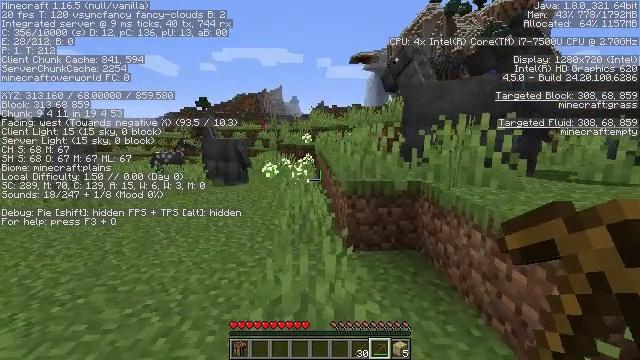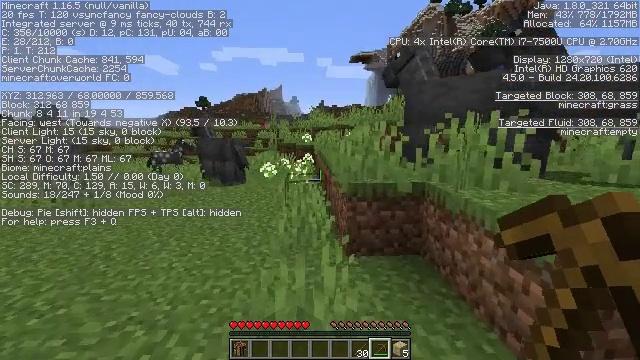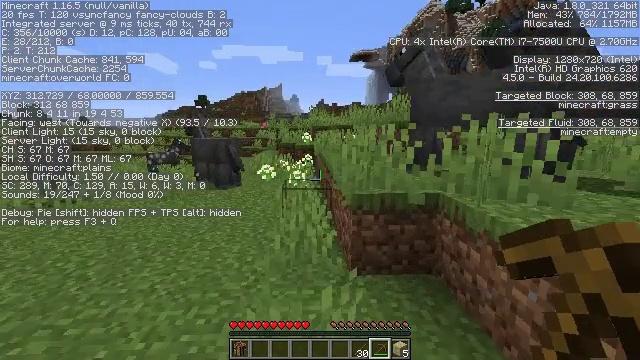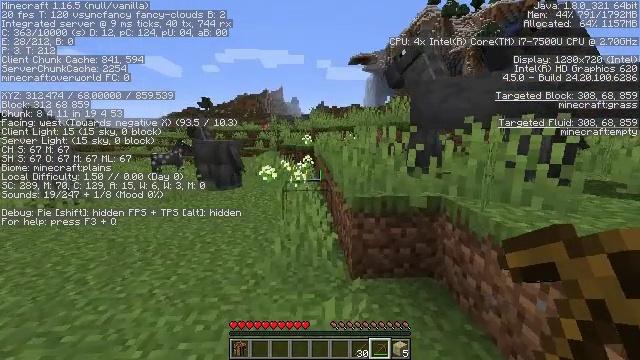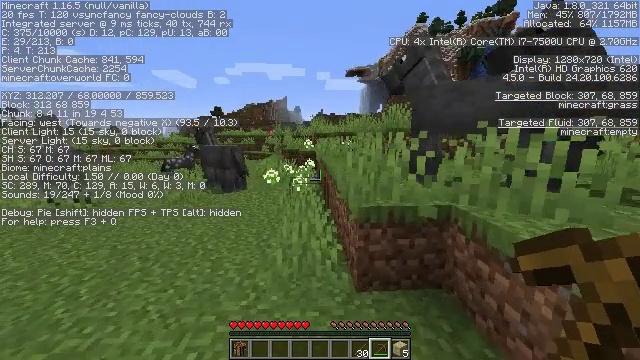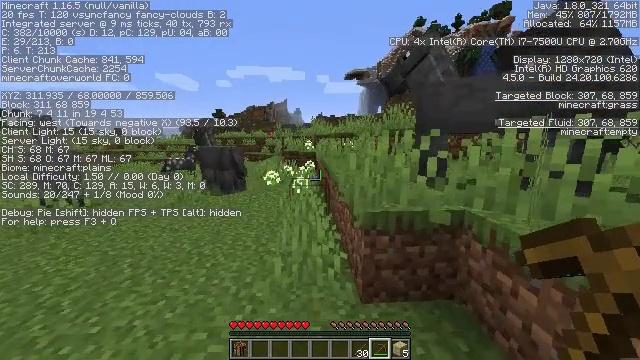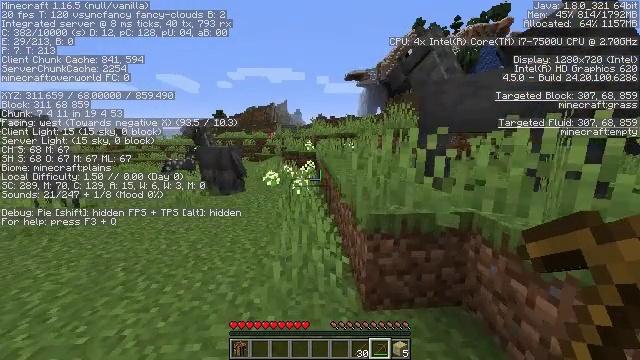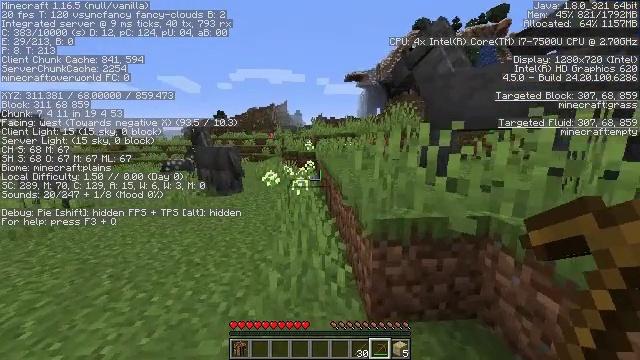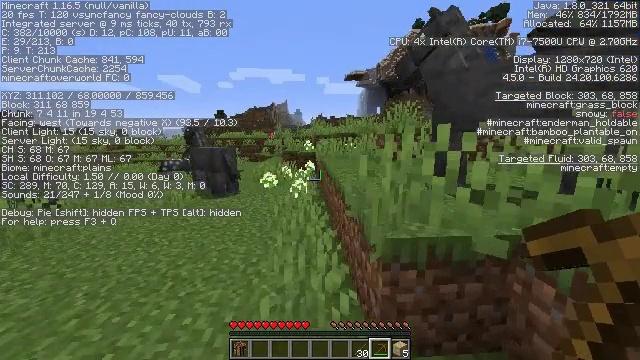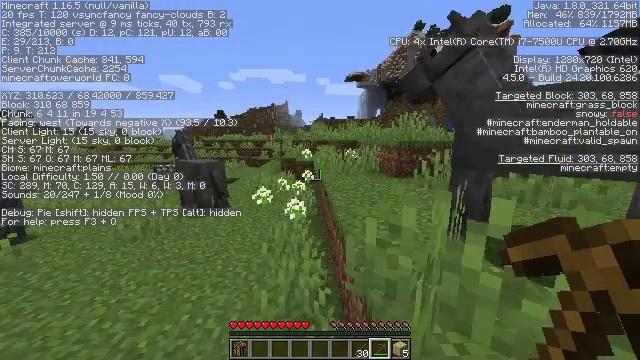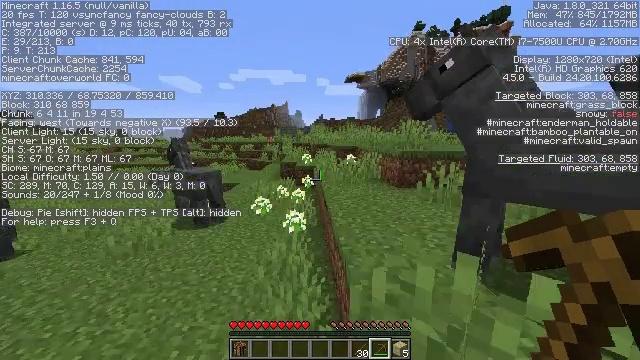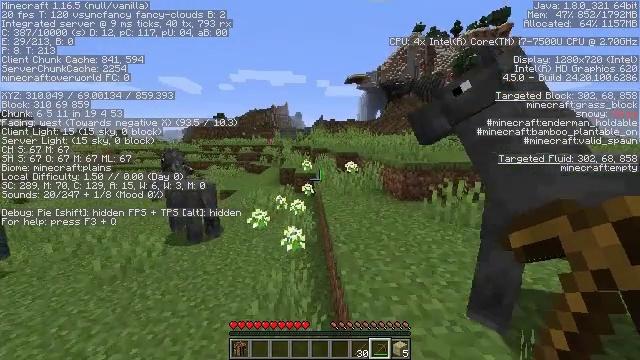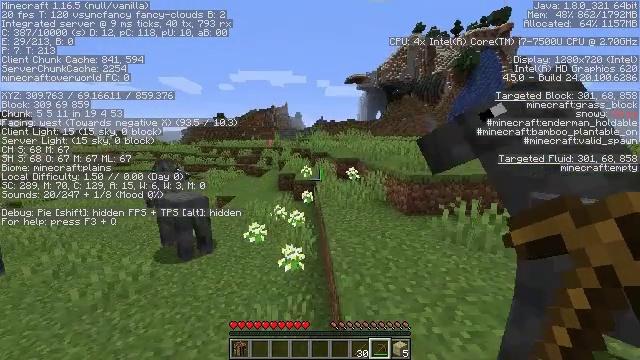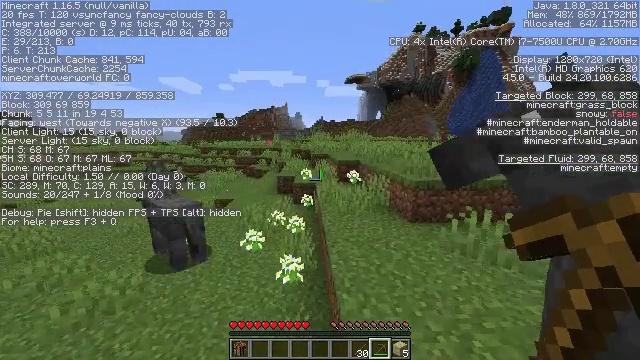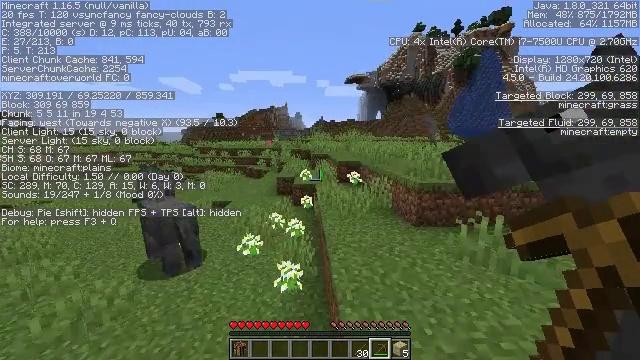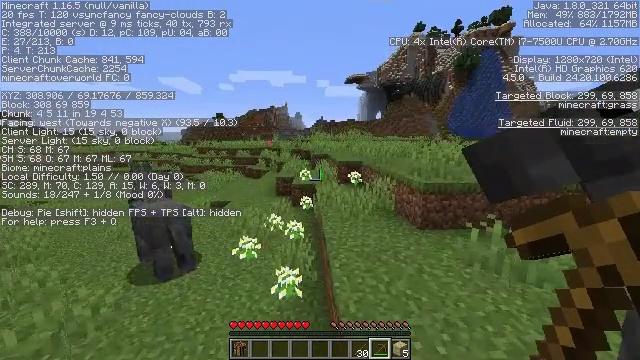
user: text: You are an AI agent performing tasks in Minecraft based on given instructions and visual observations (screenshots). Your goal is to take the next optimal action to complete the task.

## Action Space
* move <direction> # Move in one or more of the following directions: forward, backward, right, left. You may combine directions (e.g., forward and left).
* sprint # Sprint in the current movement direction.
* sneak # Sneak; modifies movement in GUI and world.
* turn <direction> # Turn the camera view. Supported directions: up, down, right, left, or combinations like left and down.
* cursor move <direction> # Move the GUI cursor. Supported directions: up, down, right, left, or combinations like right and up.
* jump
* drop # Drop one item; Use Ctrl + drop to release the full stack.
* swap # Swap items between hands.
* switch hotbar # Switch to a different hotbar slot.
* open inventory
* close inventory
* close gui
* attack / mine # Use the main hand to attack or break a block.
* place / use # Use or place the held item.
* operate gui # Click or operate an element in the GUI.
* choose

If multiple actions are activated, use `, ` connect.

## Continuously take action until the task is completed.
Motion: motion action
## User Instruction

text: Harvest grass block to clear the area.
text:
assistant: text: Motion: move forward
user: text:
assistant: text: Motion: move forward, sprint
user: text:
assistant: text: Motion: move forward, sprint
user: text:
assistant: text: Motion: move forward, sprint
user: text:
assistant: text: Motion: move forward, sprint
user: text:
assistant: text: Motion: move forward, sprint
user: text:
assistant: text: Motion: move forward, sprint
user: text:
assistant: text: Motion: move forward, sprint
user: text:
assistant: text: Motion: move forward, sprint, jump
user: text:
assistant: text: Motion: move forward, sprint, jump
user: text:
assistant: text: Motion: move forward, sprint, jump
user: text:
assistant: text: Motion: move forward, sprint, jump
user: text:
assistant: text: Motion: move forward, sprint
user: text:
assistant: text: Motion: move forward, sprint
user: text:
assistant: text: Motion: move forward, sprint
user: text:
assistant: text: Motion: move forward, sprint
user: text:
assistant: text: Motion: move forward, sprint
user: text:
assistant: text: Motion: move forward, sprint
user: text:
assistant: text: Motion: move forward and move right, sprint
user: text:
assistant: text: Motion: move forward and move right, sprint
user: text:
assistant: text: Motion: move forward and move right, sprint
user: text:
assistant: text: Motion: move forward and move right, sprint
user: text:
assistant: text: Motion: move forward and move right, sprint, turn right
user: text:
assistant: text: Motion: move forward, sprint, turn right
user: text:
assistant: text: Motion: move forward, sprint, turn right
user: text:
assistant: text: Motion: move forward, sprint, turn right, jump
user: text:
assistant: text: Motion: move forward, sprint, turn right, jump
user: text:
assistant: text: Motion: move forward, sprint, turn right and up, jump
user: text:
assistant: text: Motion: move forward, sprint, jump
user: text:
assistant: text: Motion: move forward, sprint